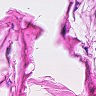
Metastatic tissue present: no